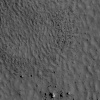
Atmospheric dust classification: not_dusty